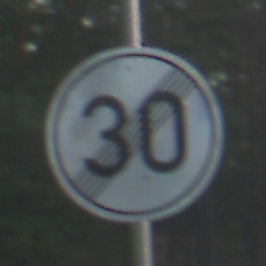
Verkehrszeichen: EndeGeschwindigkeit30
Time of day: SunriseSunset
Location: Outdoor (Nature)
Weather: PartlyCloudy
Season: NotSpecified
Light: Natural